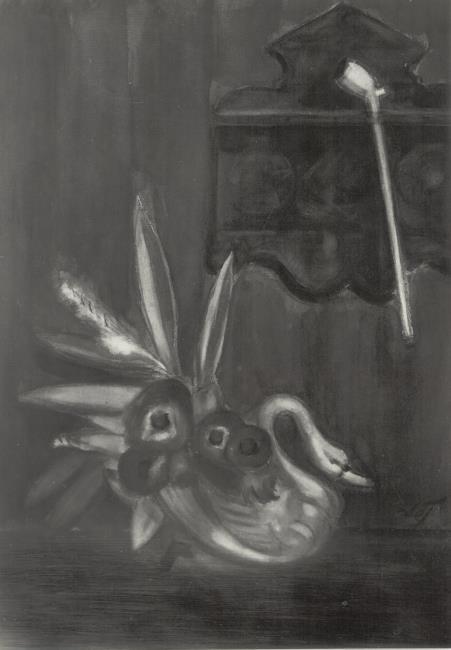
Title: Still life with jardinière and pipe
Artist: Henri Victor Gabriel Le Fauconnier
Earliest date: 1896
Latest date: 1930
Genre: watercolor (painting)
Iconography: Still Life
Keywords: still life, vase, swan, Crassulaceae (guide term), pipe